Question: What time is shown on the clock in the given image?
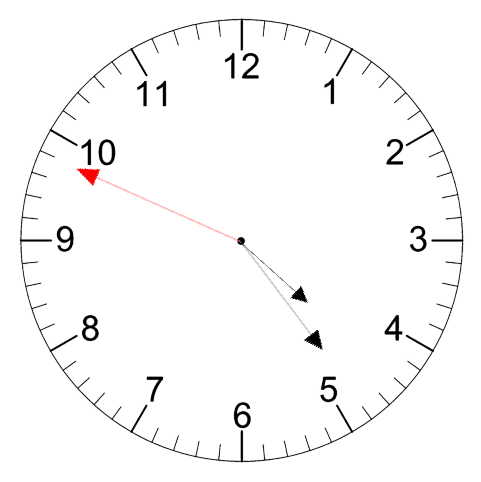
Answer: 04:23:49